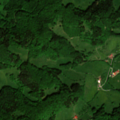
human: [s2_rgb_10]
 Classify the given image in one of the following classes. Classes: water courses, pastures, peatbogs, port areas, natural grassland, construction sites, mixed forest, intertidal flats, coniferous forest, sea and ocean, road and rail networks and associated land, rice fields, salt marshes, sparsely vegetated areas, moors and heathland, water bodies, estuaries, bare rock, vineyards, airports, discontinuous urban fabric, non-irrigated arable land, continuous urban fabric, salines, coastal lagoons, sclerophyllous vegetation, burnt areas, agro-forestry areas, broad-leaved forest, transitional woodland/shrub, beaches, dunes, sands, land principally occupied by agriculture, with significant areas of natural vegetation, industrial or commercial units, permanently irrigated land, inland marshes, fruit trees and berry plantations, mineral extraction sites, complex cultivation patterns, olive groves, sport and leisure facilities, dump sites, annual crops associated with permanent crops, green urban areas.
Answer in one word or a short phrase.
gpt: pastures, land principally occupied by agriculture, with significant areas of natural vegetation, mixed forest